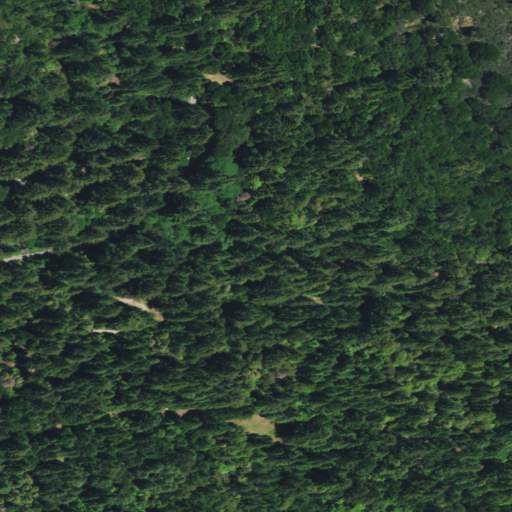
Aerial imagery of valley in California named Mountain Charlie Gulch containing evergreen forest and open development